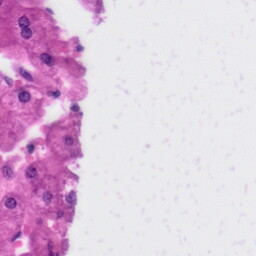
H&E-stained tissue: Liver